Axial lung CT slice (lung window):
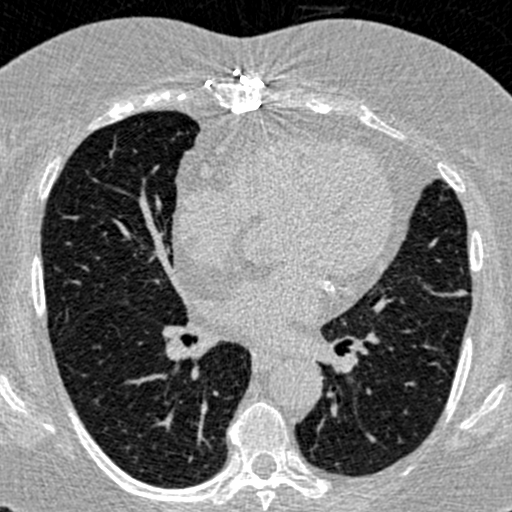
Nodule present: no